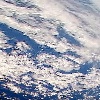
Label: cloud